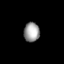
Tissue: lung
Cell type: Epithelial cells
Senescence score: 0.2014
Nuclear area (px): 300
Mean DAPI intensity: 155.273